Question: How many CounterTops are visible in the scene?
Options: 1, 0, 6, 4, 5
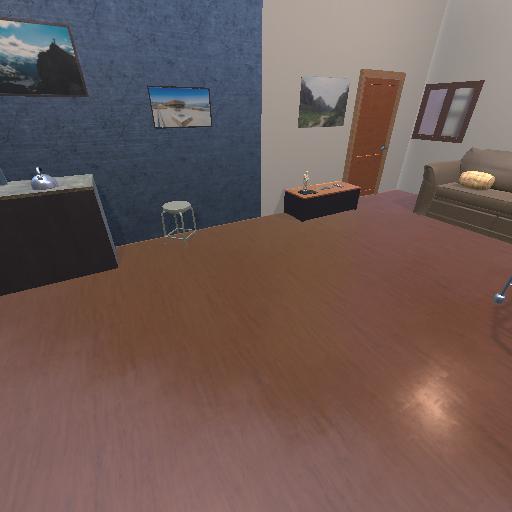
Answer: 1